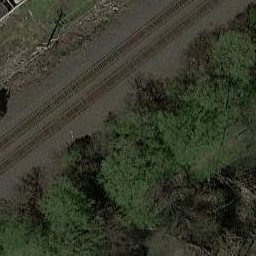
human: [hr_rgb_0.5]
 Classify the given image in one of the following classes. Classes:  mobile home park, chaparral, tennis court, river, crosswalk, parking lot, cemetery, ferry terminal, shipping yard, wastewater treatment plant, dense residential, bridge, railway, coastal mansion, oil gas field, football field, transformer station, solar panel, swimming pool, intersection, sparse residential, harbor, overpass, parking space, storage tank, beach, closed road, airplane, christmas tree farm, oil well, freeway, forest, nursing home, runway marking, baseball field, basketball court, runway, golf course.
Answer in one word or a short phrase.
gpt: railway